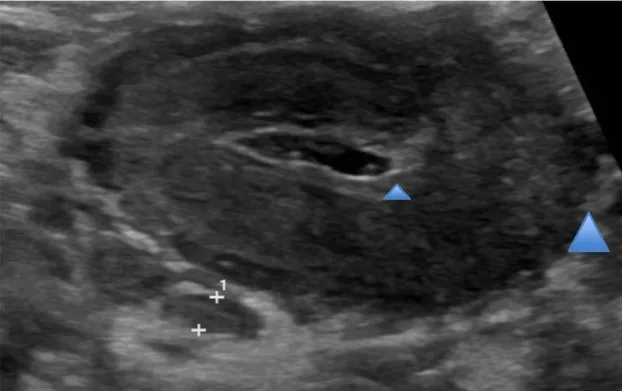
Abdominal ultrasound. Marked thickening of colon loops within mid epigastric and left upper quadrant representing transverse (see blue arrows) and descending colon.
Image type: radiology (ultrasound)